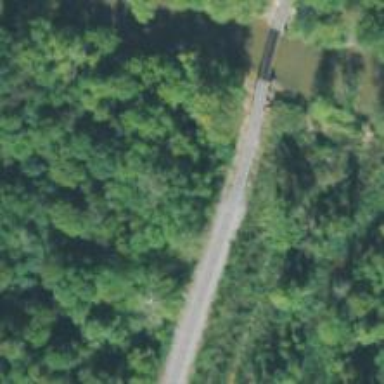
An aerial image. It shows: Bridge over railway line.